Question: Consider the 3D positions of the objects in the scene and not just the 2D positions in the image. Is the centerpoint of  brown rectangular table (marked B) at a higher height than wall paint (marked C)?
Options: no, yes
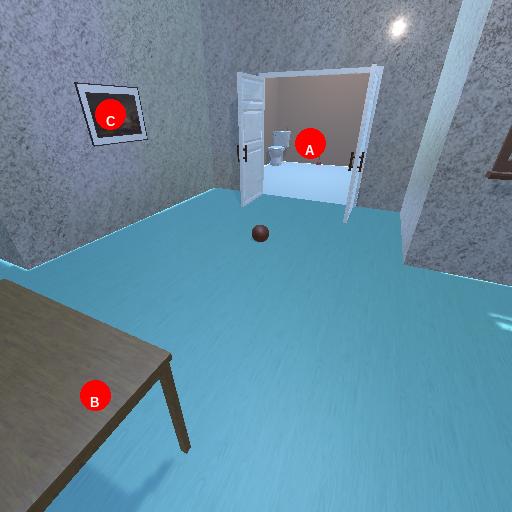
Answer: no